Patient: sex M, age 31
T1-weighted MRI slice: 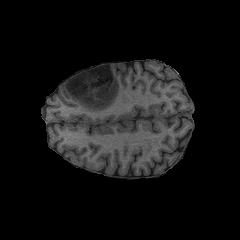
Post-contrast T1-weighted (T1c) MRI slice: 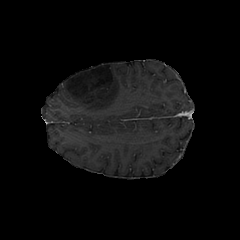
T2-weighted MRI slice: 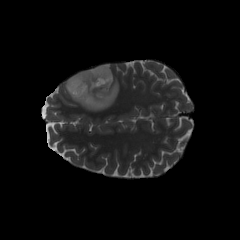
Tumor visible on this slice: yes
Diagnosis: Astrocytoma, IDH-mutant
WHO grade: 2